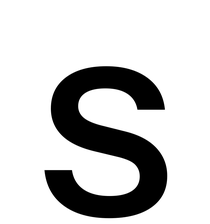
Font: InstrumentSans_Medium